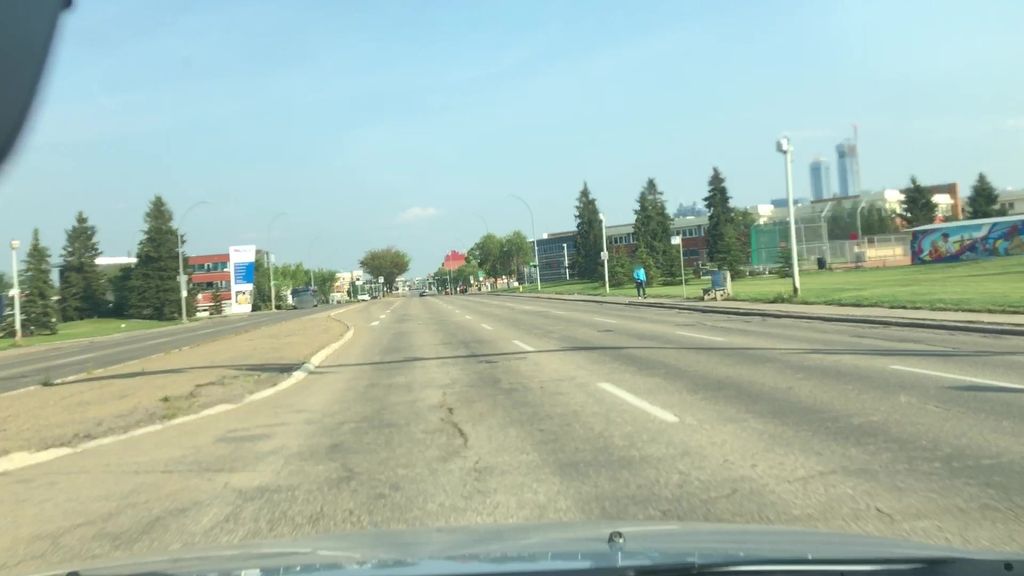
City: edmonton